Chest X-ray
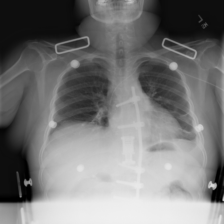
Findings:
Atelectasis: positive
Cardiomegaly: negative
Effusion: negative
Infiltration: negative
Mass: negative
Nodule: negative
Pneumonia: negative
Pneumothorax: negative
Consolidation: negative
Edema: negative
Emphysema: negative
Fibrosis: negative
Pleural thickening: negative
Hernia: negative